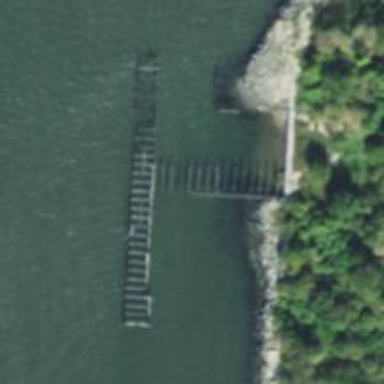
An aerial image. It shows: Pier that has been ruined.